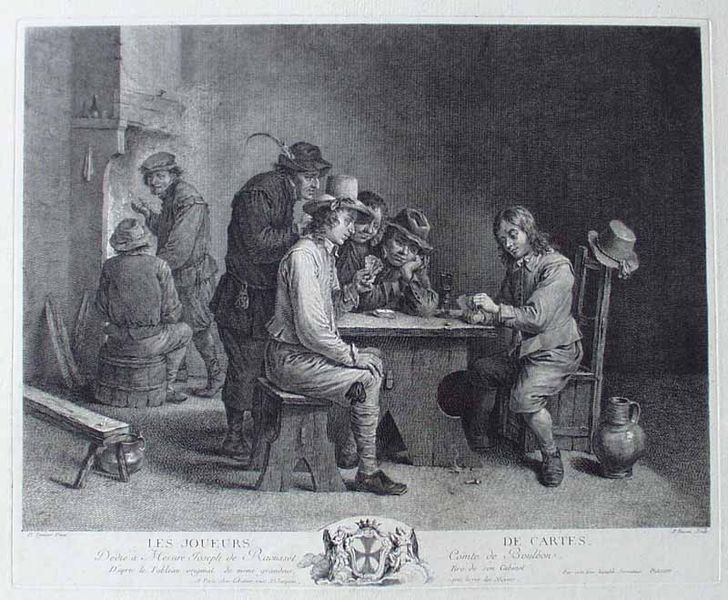
Titel: Le joueurs de cartes
Künstler: Pierre-François Basan
Standort: Karlsruhe
Institution: Staatliche Kunsthalle Karlsruhe
Schlagwörter: dunkel, feder, feuer, kopf, mann, schatten, wasser, weiß, menschen, sitzen, elegant, glas, grau, hintergrund, holz, hut, hüte, männer, raum, schwarz, stuhl, stühle, stützen, tisch, tische, tür, zeichnung, zimmer, alt, flaschen, kneipe, mützen, trinken, wand, wirtschaft, augen, federn, schale, holland, innenraum, gewand, haare, blatt, genre, kamin, ofen, krug, beine, federhut, topf, schrift, lehne, man, spieler, schuhe, zuschauer, mauer, grafik, graphik, bank, füsse, hocker, schemel, französisch, essen, einfach, sprechen, karten, kartenspiel, spielen, pfeife, rauchen, stube, konzentration, spiel, kreuz, linear, schlicht, druck, radierung, stich, schwarzweiß, text, fass, genreszene, bänke, wappen, karte, löwen, geldbeutel, pokal, kupferstich, tonkrug, gasthaus, wirtshaus, legende, gaststube, schenke, poker, zeichung, tühle, schrif, fokus, feierabend, betrug, weinkrug, altertümlich, flugel, flschen, wappe, spelunke, cartes, kartenspieler, siel, spielunke, joueurs, zocken, bholz, milleustudie, wäremen